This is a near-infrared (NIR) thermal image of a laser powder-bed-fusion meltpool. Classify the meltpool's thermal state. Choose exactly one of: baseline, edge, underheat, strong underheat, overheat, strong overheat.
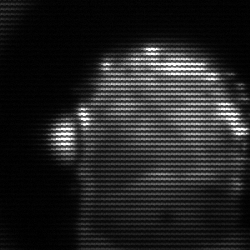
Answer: baseline